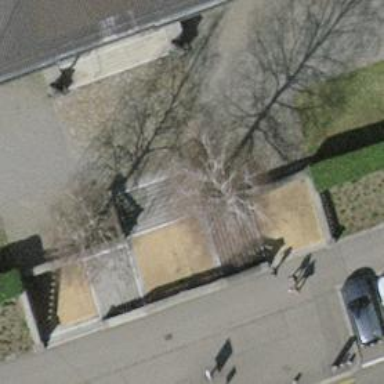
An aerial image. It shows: Set of steps made of paving stones.